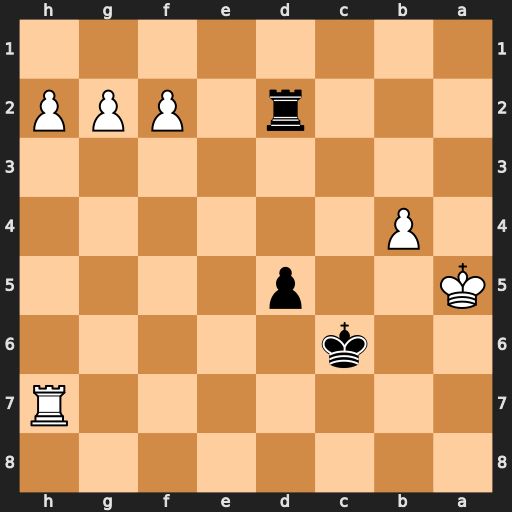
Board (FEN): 8/7R/2k5/K2p4/1P6/8/3r1PPP/8
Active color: b
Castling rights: -
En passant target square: -
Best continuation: Ra2#